Question: I am trying to create a stacked bar plot containing three categorical variables and one discrete variable, where one of the categorical variables is "nested" within another. The "nesting" categorical variable would be visualized by color, and the "nested" categorical variable would be visualized by different textures (hashed lines, dots, etc.). The result would look like the image here: <URL>
I've had 2 main challenges doing this in R: 1) nesting one categorical variable within another, 2) symbolizing categories with textures. The closest solution I've found to "nest" one categorical variable within another is the script below. However, I would be looking to distinguish the category "sex" by texture using ggplot, not outline color. I would also prefer to have the discrete variable on the x-axis rather than the y-axis. <URL> shows that the "gridSVG" package may be useful, but I'm not sure how to incorporate this with ggplot.
'''
# This sample dataset is taken from https://stackoverflow.com/questions/31173931/point-plot-with-se-for-3-categorical-1-continuous-variable-in-r:
library(ggplot2)
library(tibble)
df <- tibble(
mea = rep(c("PO_P", "Melaniz"), each = 6),
tre = rep(c("a", "a", "b", "b", "c", "c"), 2),
sex = rep(c("Male", "Female"), 6),
len = c(10.66154, 10.58077, 10.29200, 10.60000, 10.28519, 10.65185,
11.47857, 11.71538, 11.70833, 11.50000, 11.62143, 11.89231)
)
ggplot(df, aes(x = factor(mea), y = len, color = sex, fill = tre)) +
geom_bar(stat = "identity", size = 2)
'''

<URL>
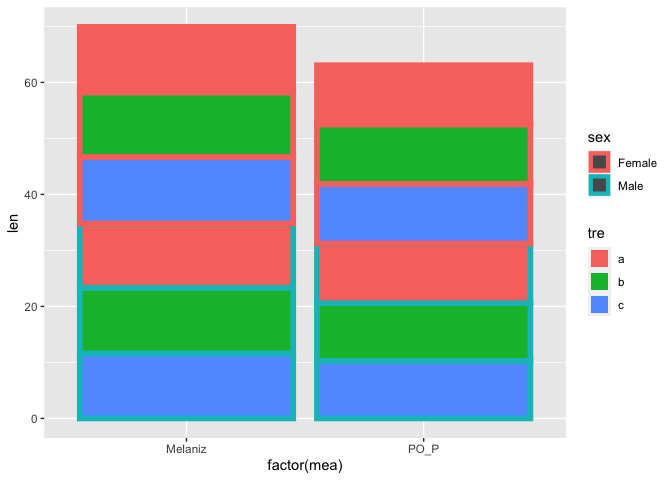
Answer: You can do this with the ggtextures package. However, you'll need appropriate texture images that can tile. Creating such images is beyond the scope of this answer. I'm using simple animal icons here.
'''
library(ggplot2)
library(tibble)
library(magick)
#> Linking to ImageMagick 6.9.9.39
#> Enabled features: cairo, fontconfig, freetype, lcms, pango, rsvg, webp
#> Disabled features: fftw, ghostscript, x11
library(ggtextures) # devtools::install_github("clauswilke/ggtextures")
textures = list(
Male = image_read_svg("http://steveharoz.com/research/isotype/icons/horse.svg"),
Female = image_read_svg("http://steveharoz.com/research/isotype/icons/fish.svg")
)
df <- tibble(
mea = rep(c("PO_P", "Melaniz"), each = 6),
tre = rep(c("a", "a", "b", "b", "c", "c"), 2),
sex = rep(c("Male", "Female"), 6),
len = c(10.66154, 10.58077, 10.29200, 10.60000, 10.28519, 10.65185,
11.47857, 11.71538, 11.70833, 11.50000, 11.62143, 11.89231)
)
ggplot(df) +
aes(
x = mea, y = len, image = sex, fill = tre,
group = interaction(sex, tre) # determines which variable should be stacked first, sex or tre
) +
geom_textured_bar(
stat = "identity",
img_width = unit(20, "pt") # adjust for appropriate scaling of textures, or remove
) +
scale_image_manual(values = textures) +
coord_flip() +
theme(legend.position = "bottom")
'''

<URL>